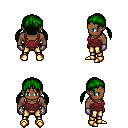
a pixel art fantasy rpg character, male body template, human, dark skin, maroon pirate shirt, gold greaves, green twin-tailed hairstyle, metal gloves, gold boots, four views (front, back, left, right), 2x2 character sprite sheet, small pixel art, hard edges, no anti-aliasing